【题型】填空题　【知识点】平面几何　【难度】medium
已知：如图, 在梯形 $ABCD$ 中, $AD // BC$, 点 $E$ 是 $AD$ 的中点, $BE$、$CD$ 的延长线交于点 $F$, 如果 $AD : BC = 2 : 3$, 那么 $S_{\triangle EDF} : S_{\triangle AEB} = \underline{\quad }$。

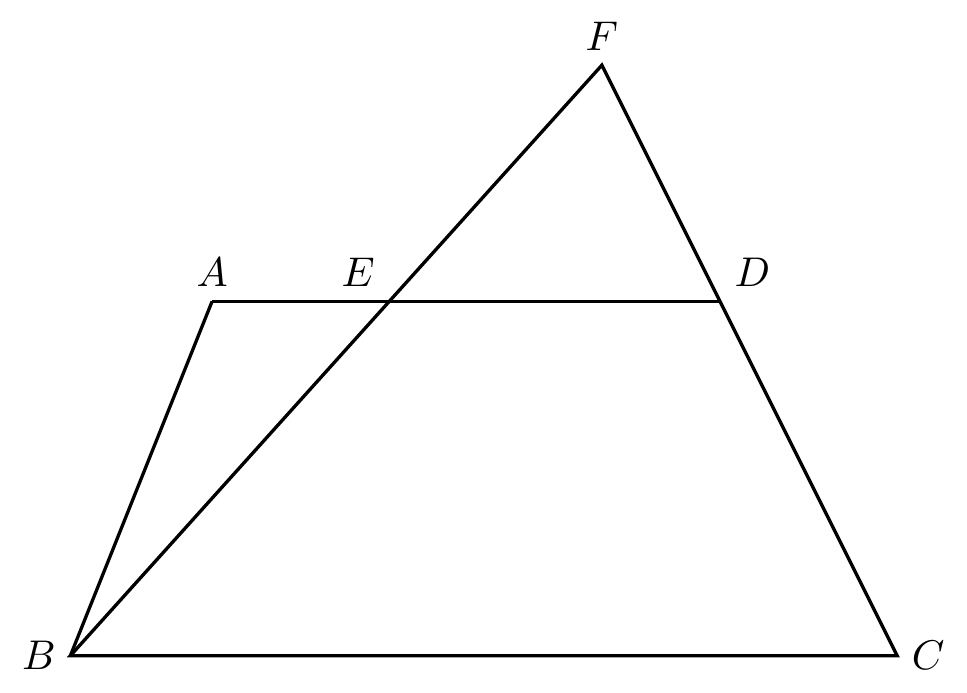
【解答】
解：过点 $F$ 作 $BC$ 的垂线交 $BC$ 于点 $H$, 交 $DE$ 于点 $G$, 过点 $B$ 作 $BK \perp DA$, 交 $DA$ 的延长线于点 $K$。

$\because$ $AD \parallel BC$,

$\therefore$ $FG \perp AD$,

$\therefore$ 四边形 $BHGK$ 为矩形,

$\therefore$ $BK = GH$,

$\because$ 点 $E$ 是 $AD$ 的中点,

$\therefore$ $AE = DE$,

$\because$ $AD : BC = 2 : 3$,

$\therefore$ $DE : BC = 1 : 3$,

$\because$ $AD \parallel BC$,

$\therefore$ $\angle FED = \angle FBC$, $\angle FDE = \angle FCB$,

$\therefore$ $\triangle DEF \sim \triangle CBF$,

$\therefore$ $FG : FH = DE : BC = 1 : 3$,

$\therefore$ $FG : GH = FG : BK = 1 : 2$,

$\therefore$ $S_{\triangle EDF} : S_{\triangle AEB} = \left( \frac{1}{2} DE \cdot FG \right) : \left( \frac{1}{2} AE \cdot BK \right) = FG : BK = 1 : 2$,

故答案为：$1 : 2$。

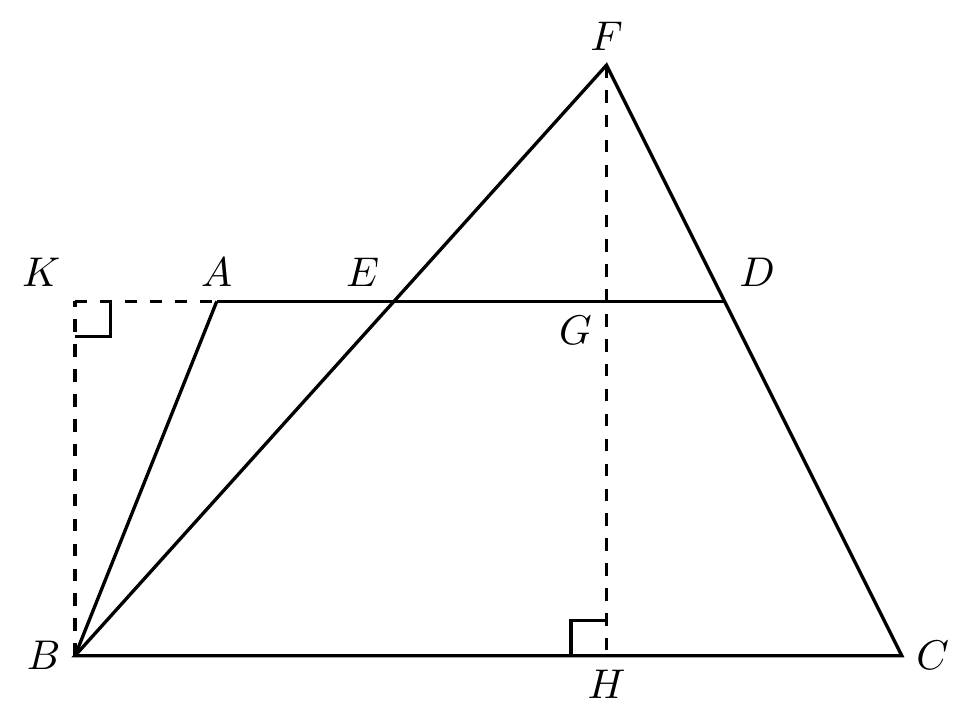